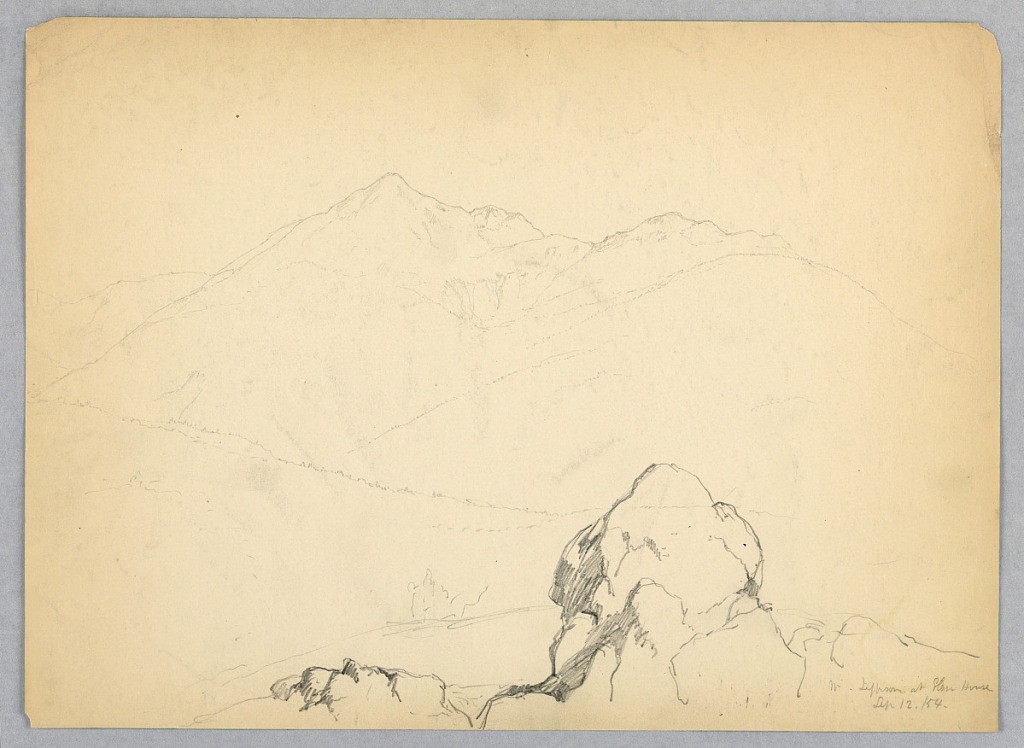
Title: Mt. Jefferson at Glen House, New Hampshire
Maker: Daniel Huntington, American, 1816–1906
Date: September 12, 1854
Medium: Graphite on paper
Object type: Drawing
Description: Boulders in right foreground, with ridge at left. Mount Jefferson in distance at center.